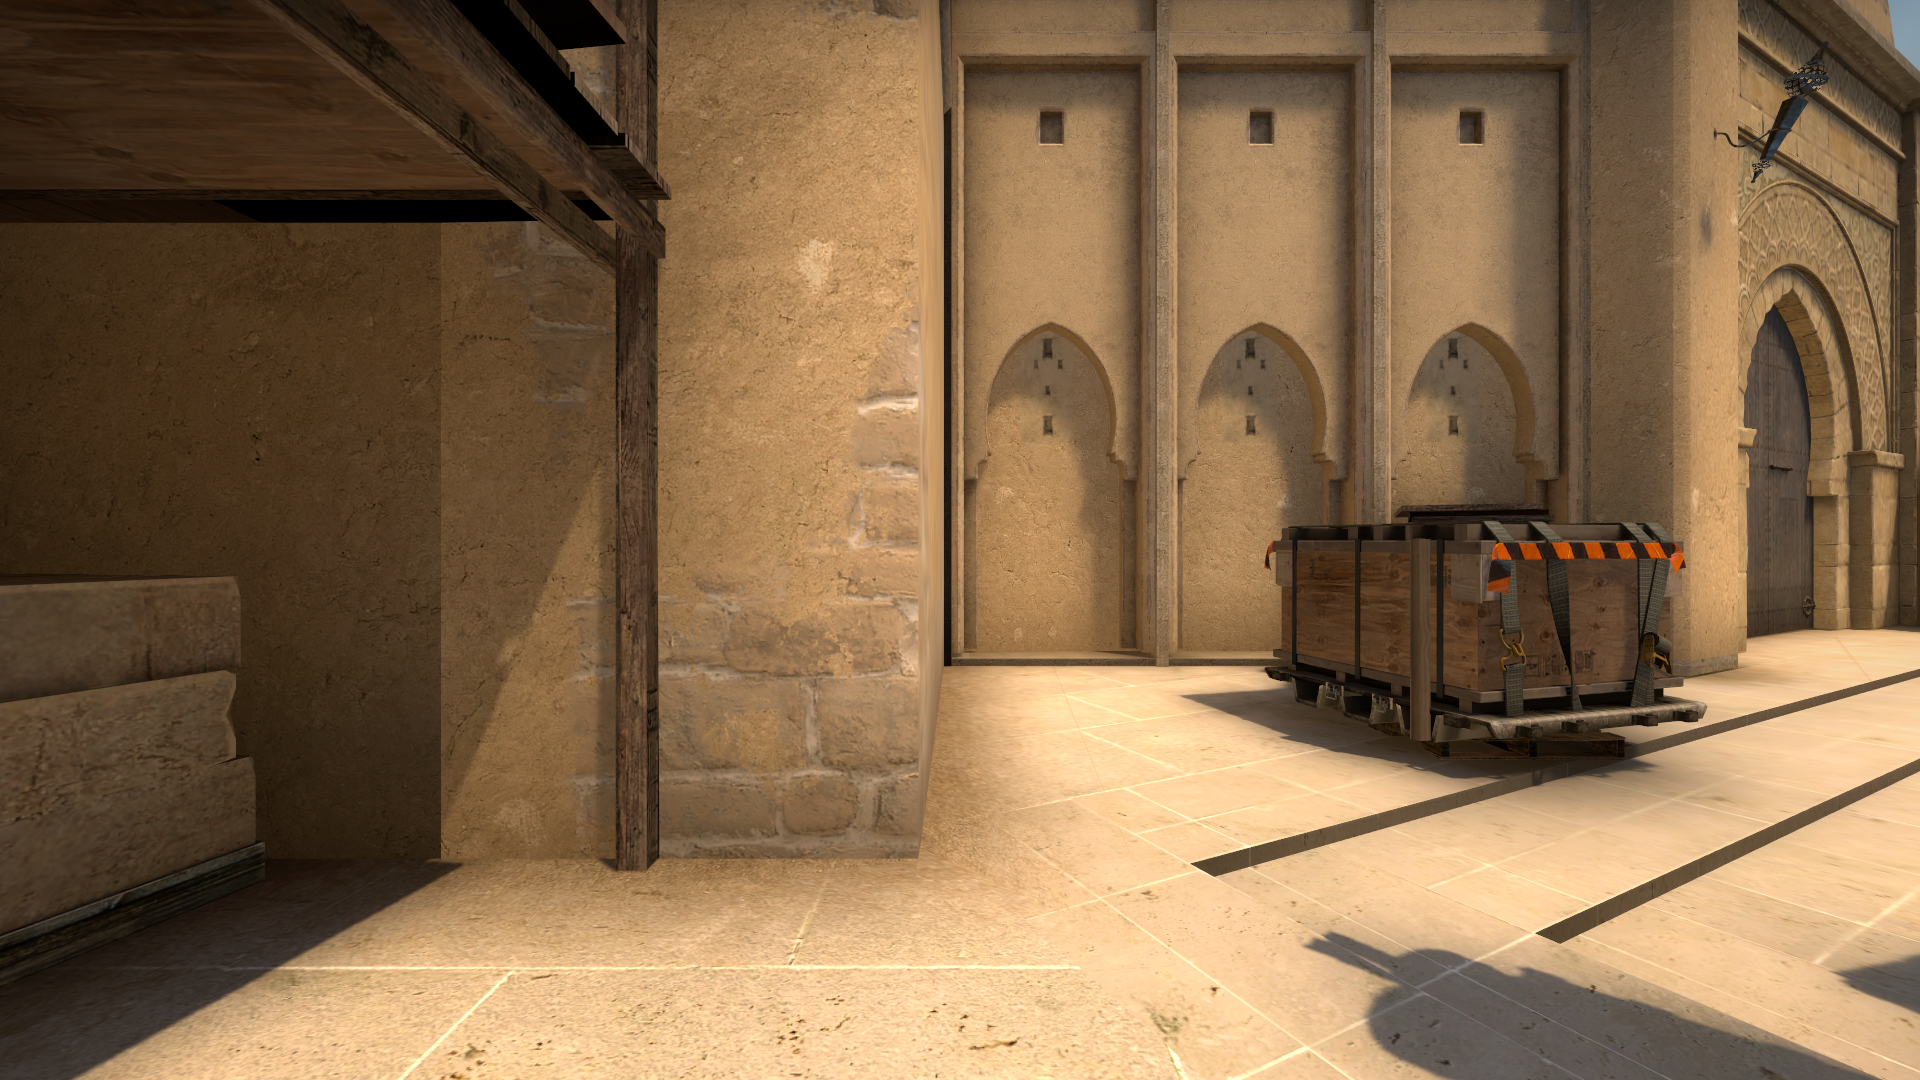
Map: de_mirage